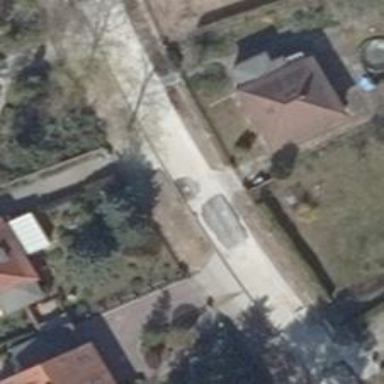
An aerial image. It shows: Driveway leading to service road.